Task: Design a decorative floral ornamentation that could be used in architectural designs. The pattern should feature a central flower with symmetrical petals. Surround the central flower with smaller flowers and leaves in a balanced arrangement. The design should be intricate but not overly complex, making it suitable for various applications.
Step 178:
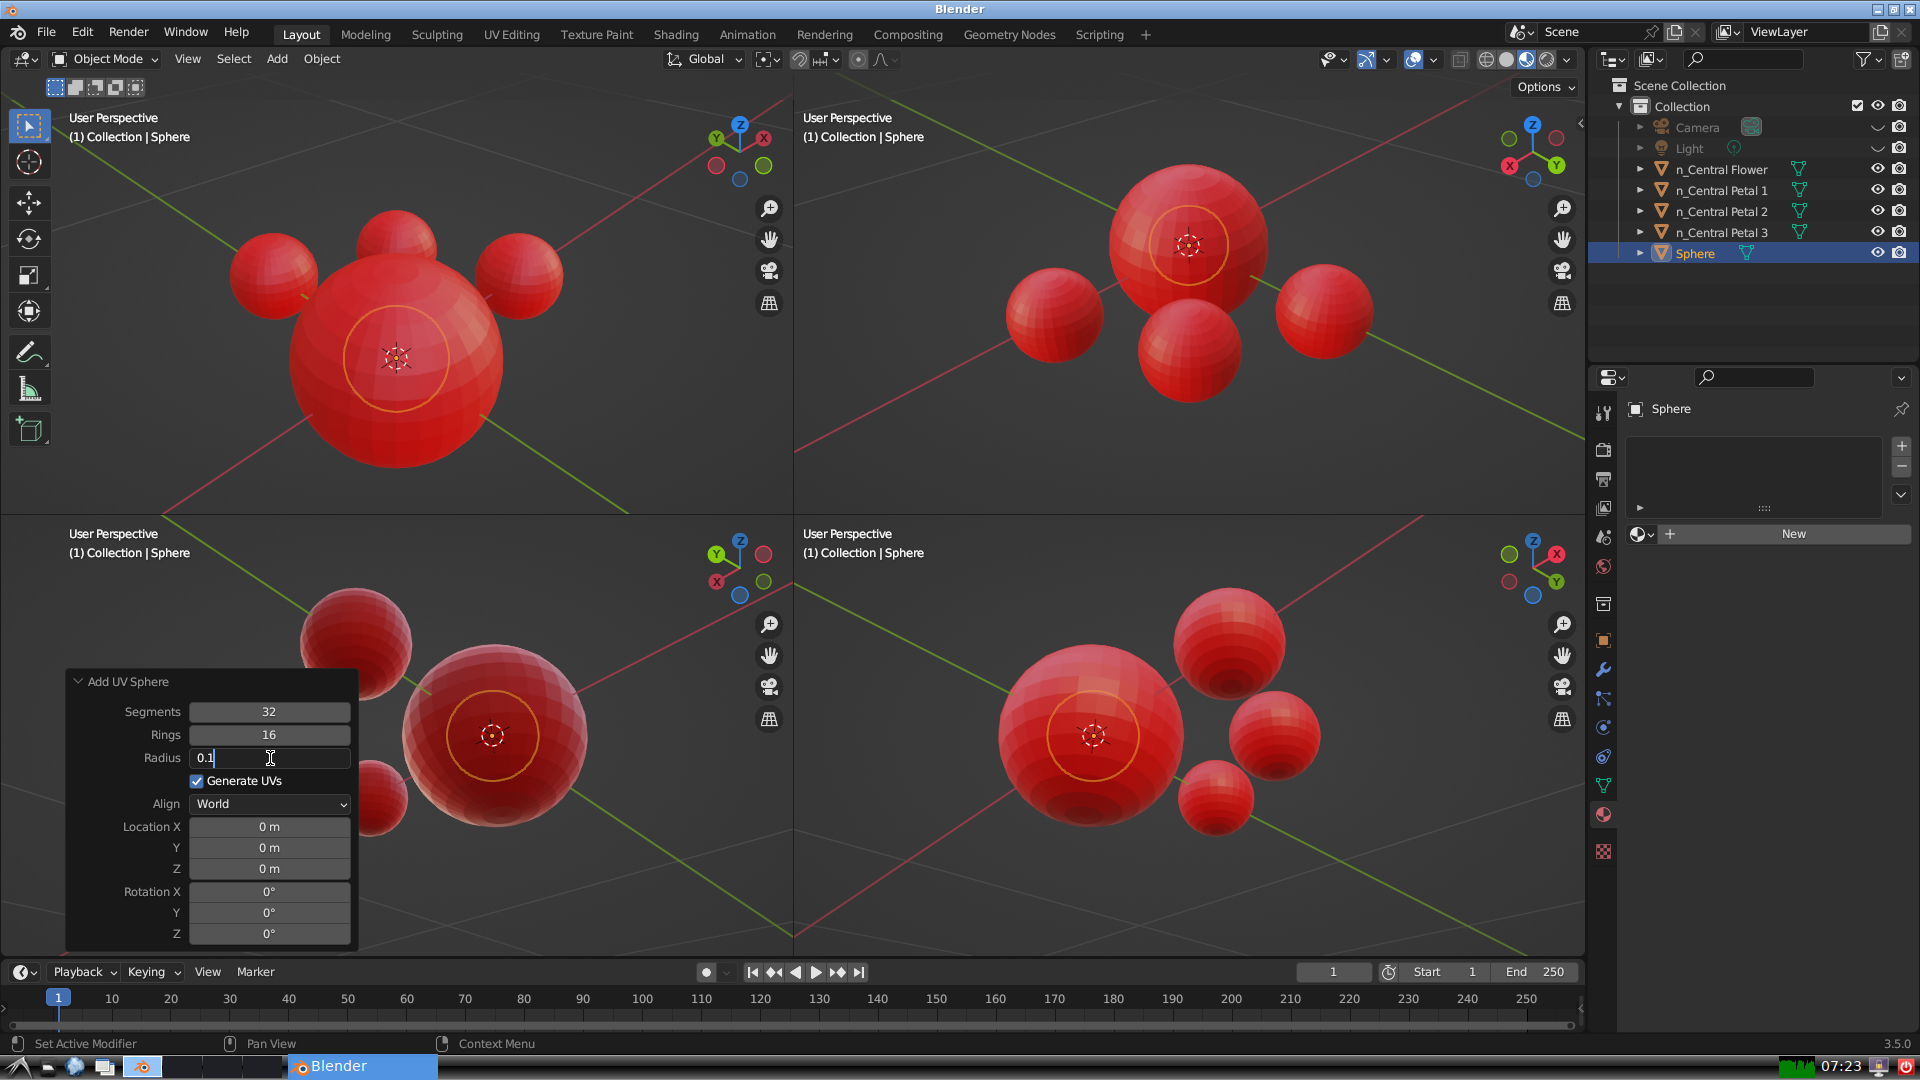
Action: {"key_press": ['Return']}